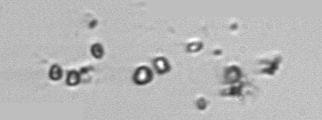
Label: Phaeocystis